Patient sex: M
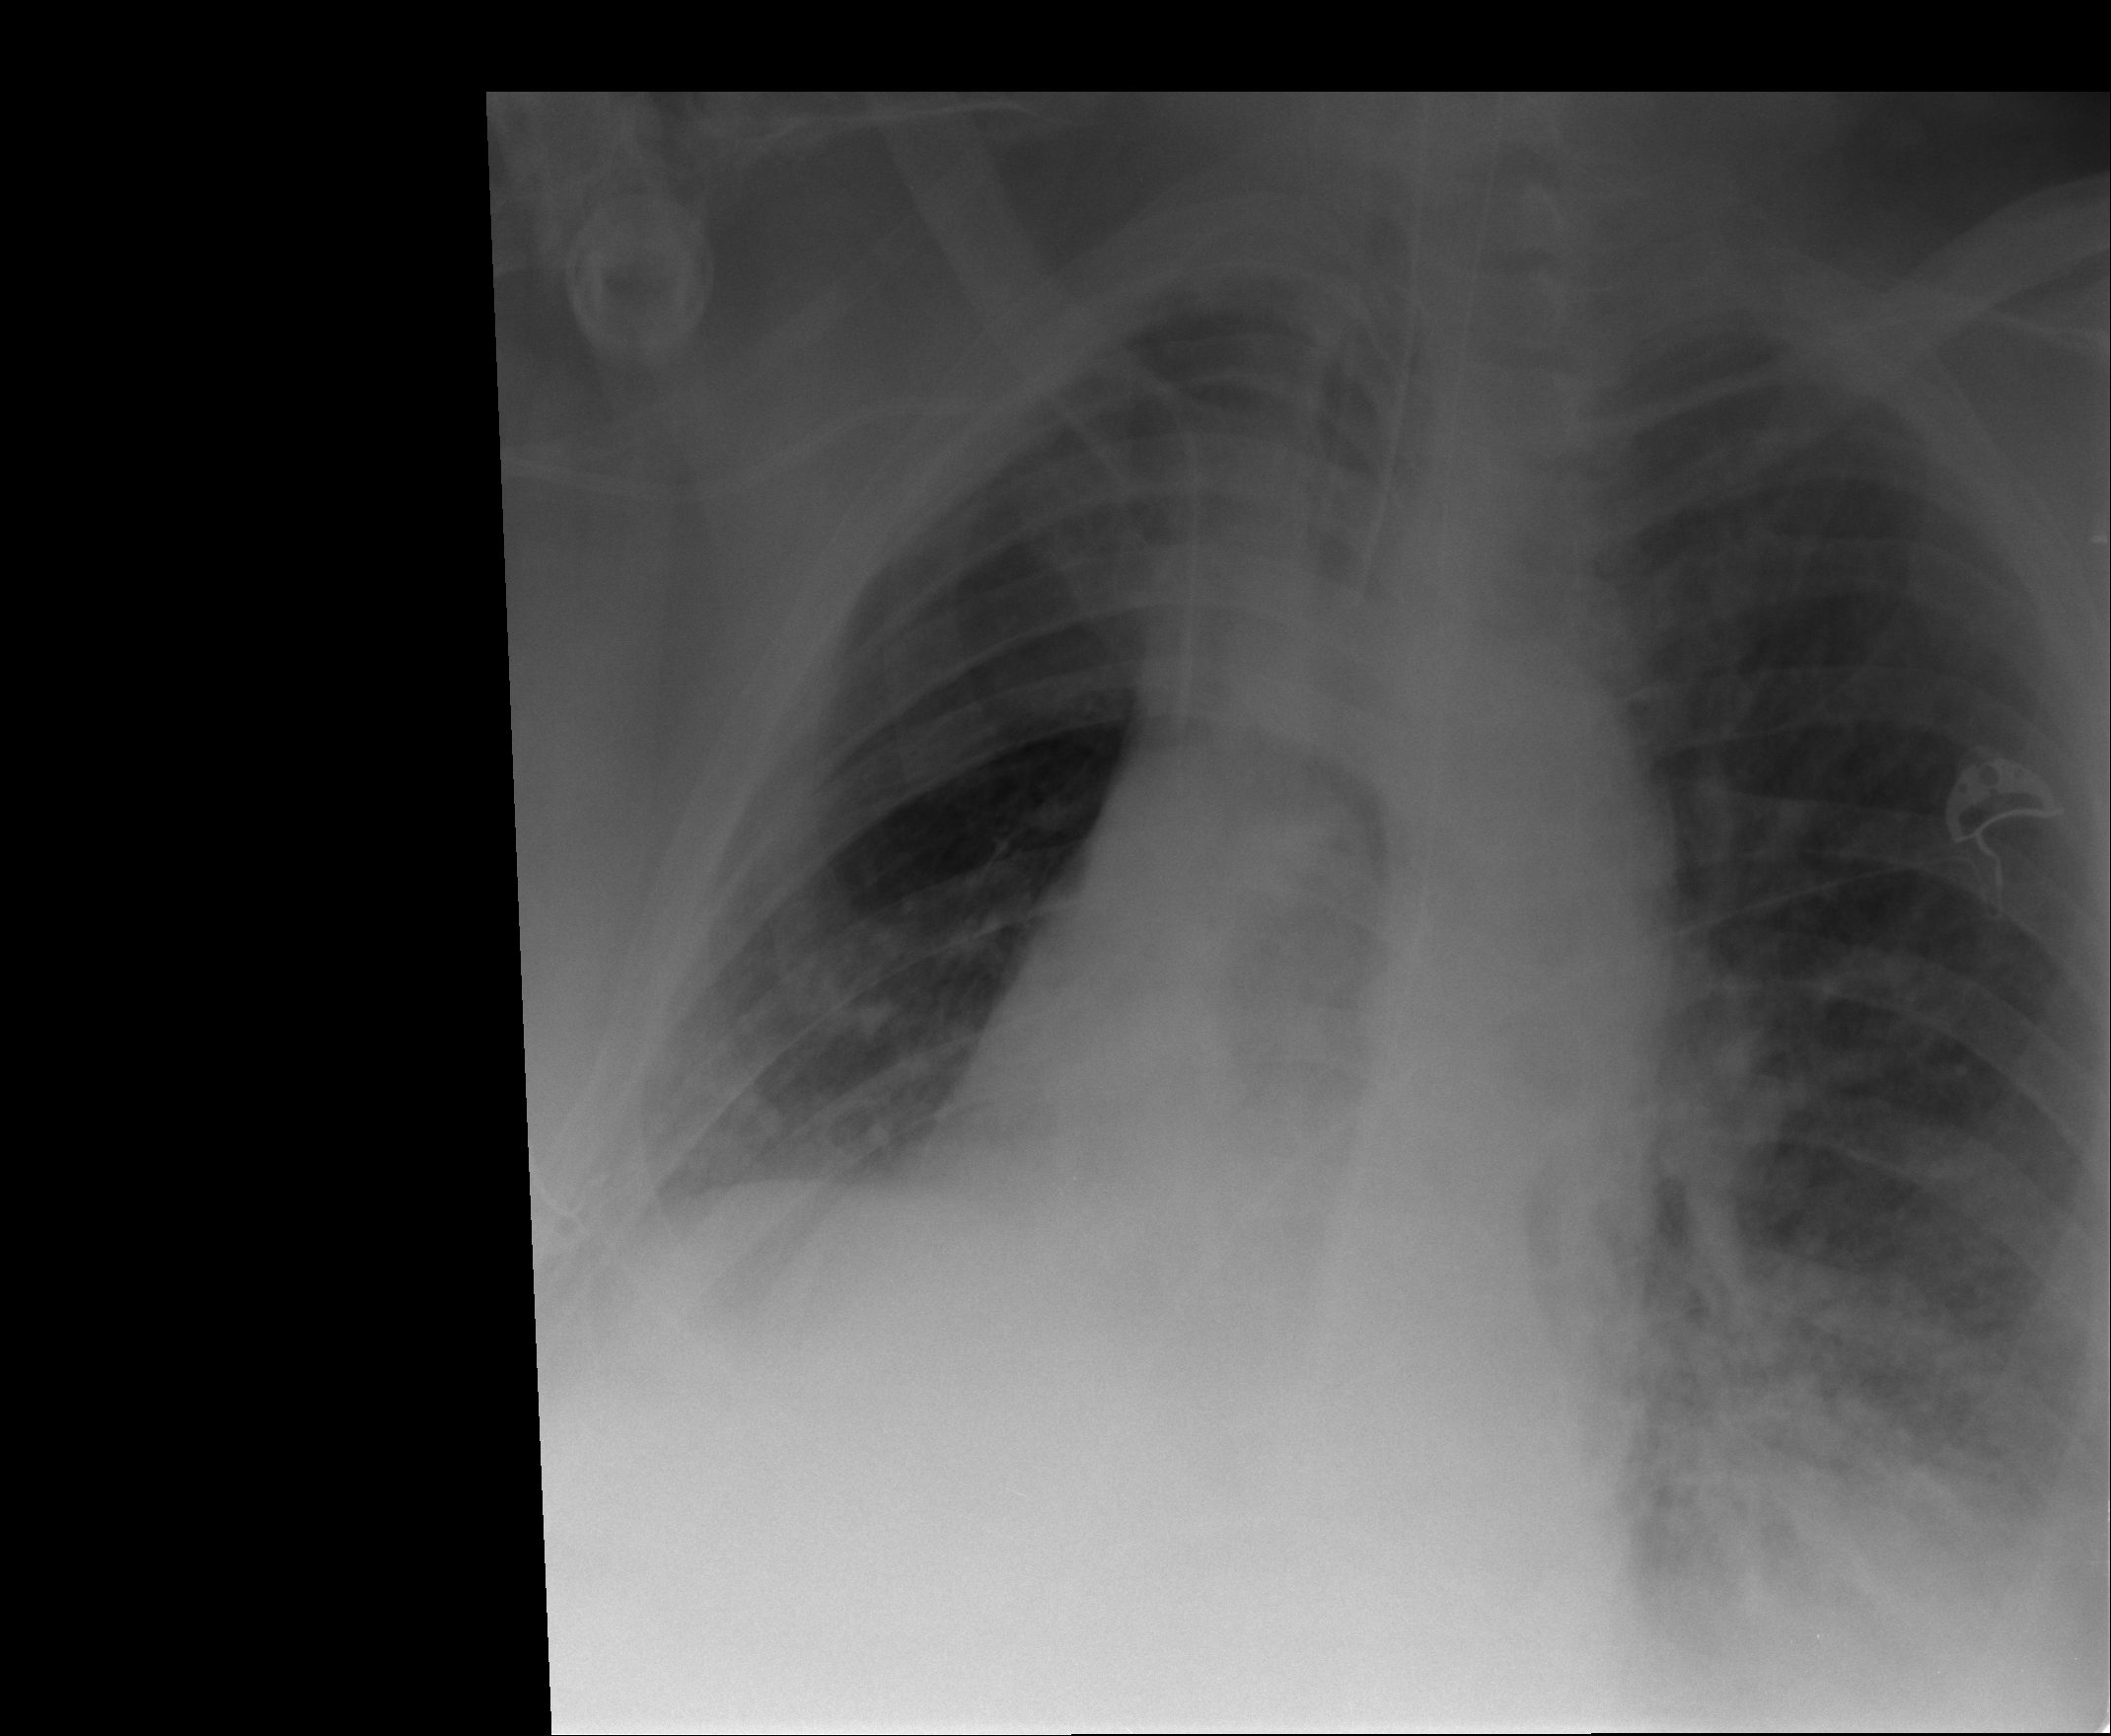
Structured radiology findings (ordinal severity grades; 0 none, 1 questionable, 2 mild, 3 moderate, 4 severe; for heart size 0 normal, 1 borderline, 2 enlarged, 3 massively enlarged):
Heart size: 1
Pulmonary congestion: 2
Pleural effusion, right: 2
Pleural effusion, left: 1
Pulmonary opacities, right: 0
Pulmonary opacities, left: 2
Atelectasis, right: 2
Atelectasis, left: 2